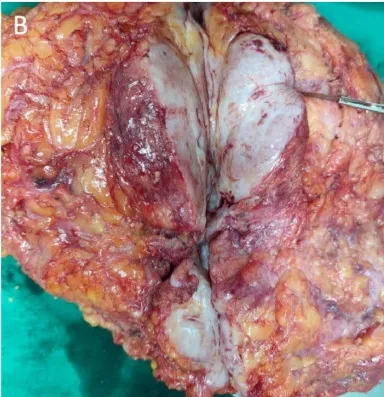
The gross specimen of the left breast excised during the surgery. When the tumors were cut open, their surface was gray and fresh (B).
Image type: medical_photograph (other_medical_photograph)